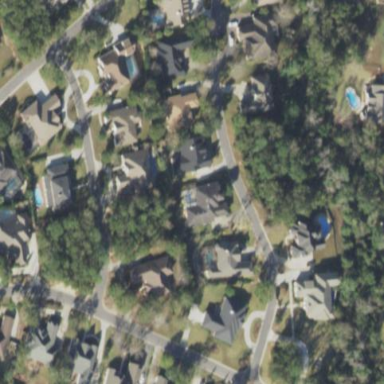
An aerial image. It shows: Residential area composed of single-family homes.